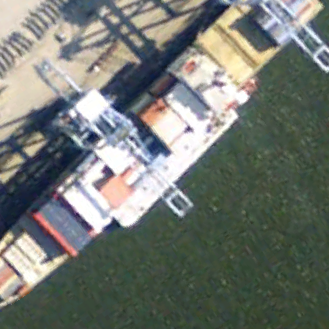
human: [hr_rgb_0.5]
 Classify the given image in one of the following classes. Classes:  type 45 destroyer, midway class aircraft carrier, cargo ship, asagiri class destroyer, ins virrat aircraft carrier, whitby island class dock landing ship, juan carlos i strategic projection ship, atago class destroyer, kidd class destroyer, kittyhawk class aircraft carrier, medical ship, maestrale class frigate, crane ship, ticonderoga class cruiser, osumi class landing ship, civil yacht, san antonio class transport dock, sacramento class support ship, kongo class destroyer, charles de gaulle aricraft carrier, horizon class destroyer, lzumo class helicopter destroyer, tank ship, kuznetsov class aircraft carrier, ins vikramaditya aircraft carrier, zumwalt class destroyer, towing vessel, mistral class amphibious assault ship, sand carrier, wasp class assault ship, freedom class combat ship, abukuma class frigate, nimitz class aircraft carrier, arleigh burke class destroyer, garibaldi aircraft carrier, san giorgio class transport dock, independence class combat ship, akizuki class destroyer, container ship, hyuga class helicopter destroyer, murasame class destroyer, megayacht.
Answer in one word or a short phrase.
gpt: Container ship